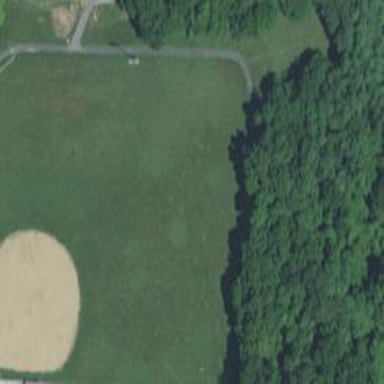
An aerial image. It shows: Baseball pitch for leisure and sports activities.